Question: I'm trying to make a simple animation using 'Expression Blend' in which I have a 'Line' that acts as the 'MotionPath' of a circle.
I made the animation start at one point of the line and end in the finishing point of the line path.

The ball starts at point '1'. The line path ends at point '2'. That's working fine. I need the ball to go back to point '1' and then repeat the behaviour forever (I know how to get this repeat behaviour part).
How can I make the ball go back to point '1'?
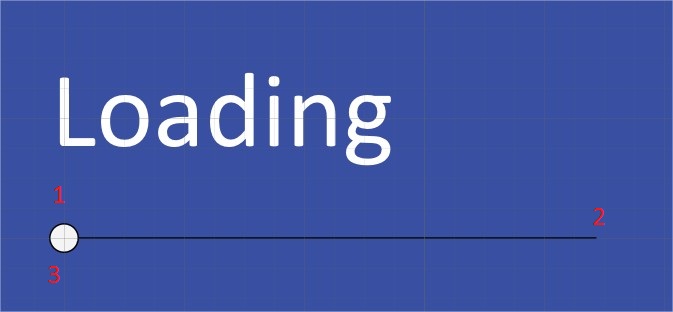
Answer: In your xaml for your Animation just add the below property
'''
RepeatBehavior="Forever"
'''
This should repeat the animation continuously.